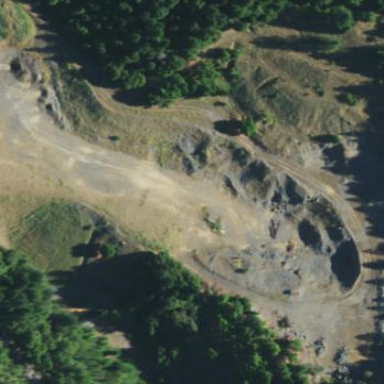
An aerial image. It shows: Quarry area.